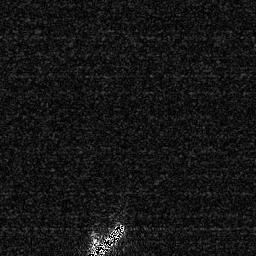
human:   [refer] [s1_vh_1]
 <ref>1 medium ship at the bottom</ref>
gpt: <box>[[33, 85, 49, 99, 0]]</box>